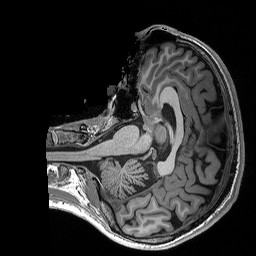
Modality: T1w
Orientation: axial
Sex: male